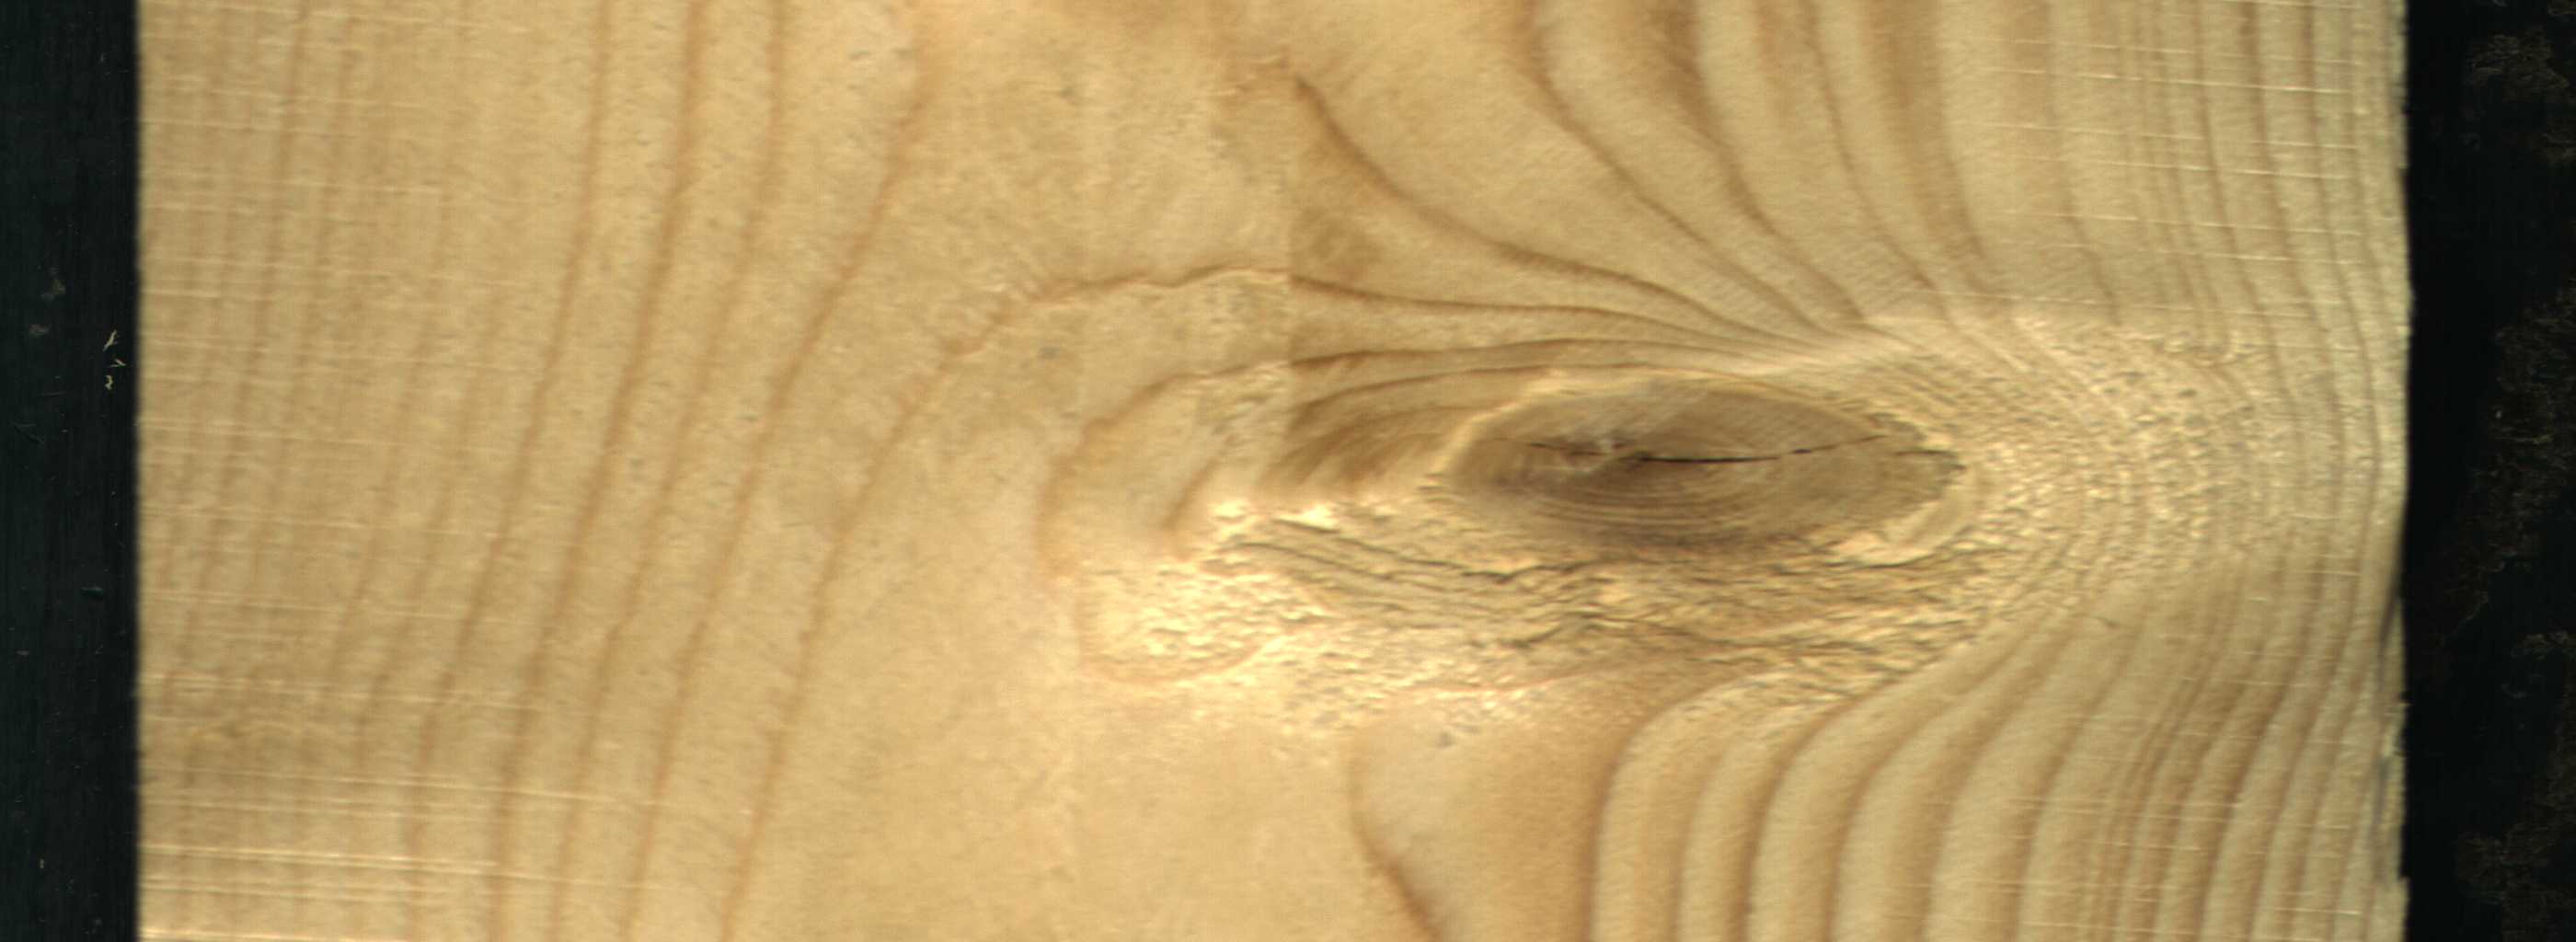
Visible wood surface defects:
knot_with_crack